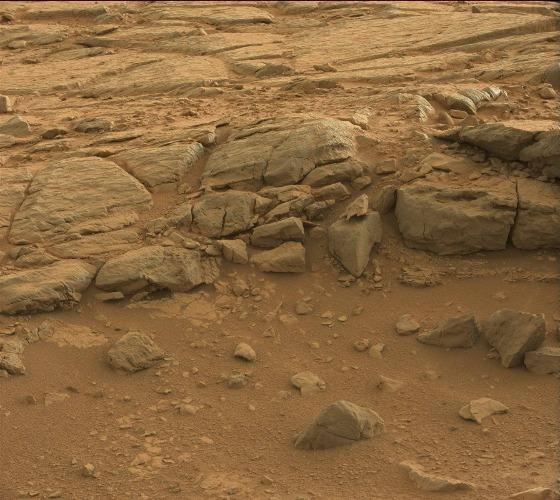
Terrain classes present: Bedrock, Gravel / Sand / Soil, Rock